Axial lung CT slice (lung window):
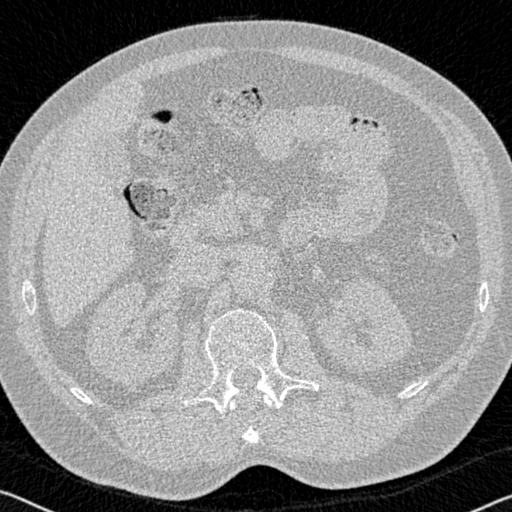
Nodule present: no